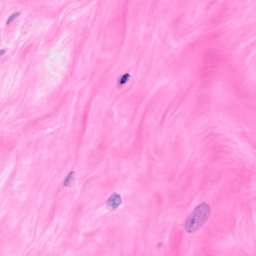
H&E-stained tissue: Breast